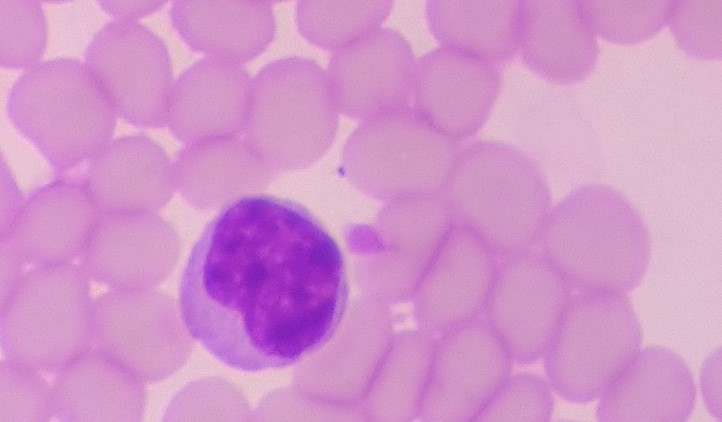
White blood cell type: Lymphocyte